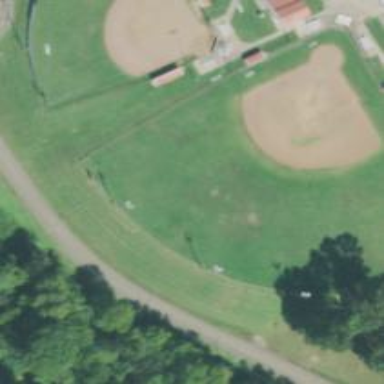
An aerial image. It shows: Softball pitch for leisure land activities.